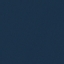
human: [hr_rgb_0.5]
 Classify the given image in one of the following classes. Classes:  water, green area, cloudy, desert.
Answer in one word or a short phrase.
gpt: water